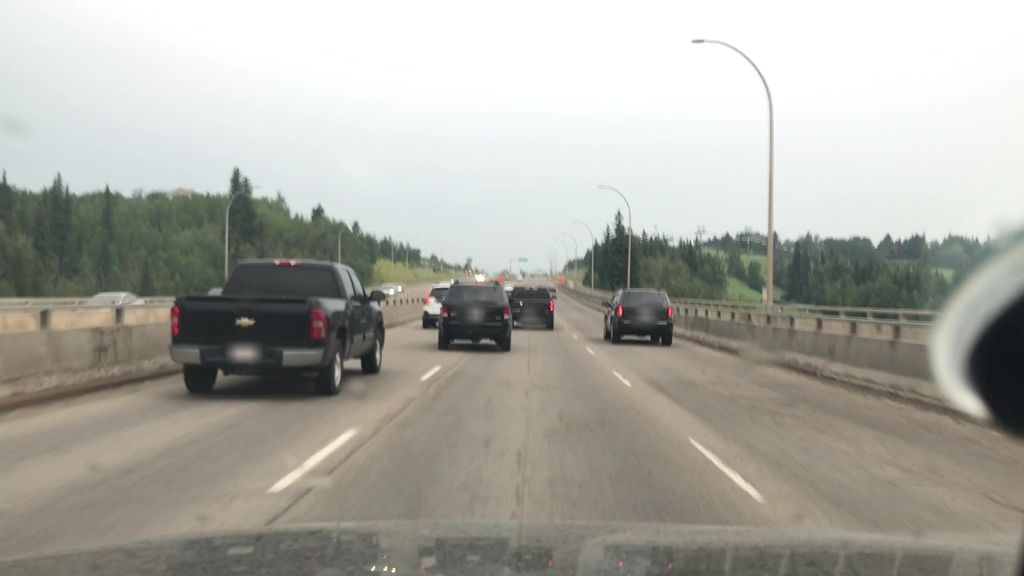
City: edmonton